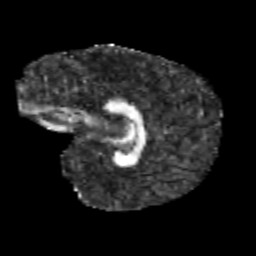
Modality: FA
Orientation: sagittal
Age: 12
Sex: male
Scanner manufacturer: siemens
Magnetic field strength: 3 T
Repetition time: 3.8 s
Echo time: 0.07 s